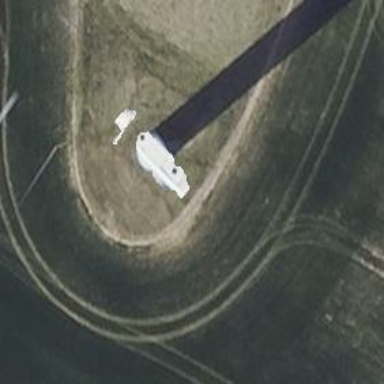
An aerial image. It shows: Wind generator powered by wind turbines of horizontal axis type. It is manufactured by Vestas.